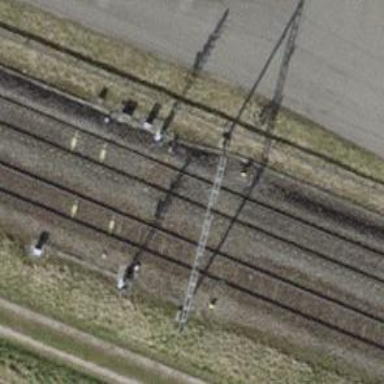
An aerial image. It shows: Railway signal.